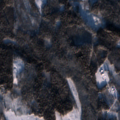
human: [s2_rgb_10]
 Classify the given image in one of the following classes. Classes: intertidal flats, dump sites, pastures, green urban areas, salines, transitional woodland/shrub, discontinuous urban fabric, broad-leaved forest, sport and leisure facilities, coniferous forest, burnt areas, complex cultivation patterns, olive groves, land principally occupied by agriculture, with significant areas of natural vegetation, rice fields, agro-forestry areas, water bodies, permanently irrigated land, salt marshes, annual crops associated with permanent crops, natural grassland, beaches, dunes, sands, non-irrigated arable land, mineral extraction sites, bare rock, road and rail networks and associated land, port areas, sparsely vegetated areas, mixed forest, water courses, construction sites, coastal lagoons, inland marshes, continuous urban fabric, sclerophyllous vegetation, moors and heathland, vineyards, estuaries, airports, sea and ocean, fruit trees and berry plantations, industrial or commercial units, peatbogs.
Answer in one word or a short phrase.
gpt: coniferous forest, mixed forest, transitional woodland/shrub